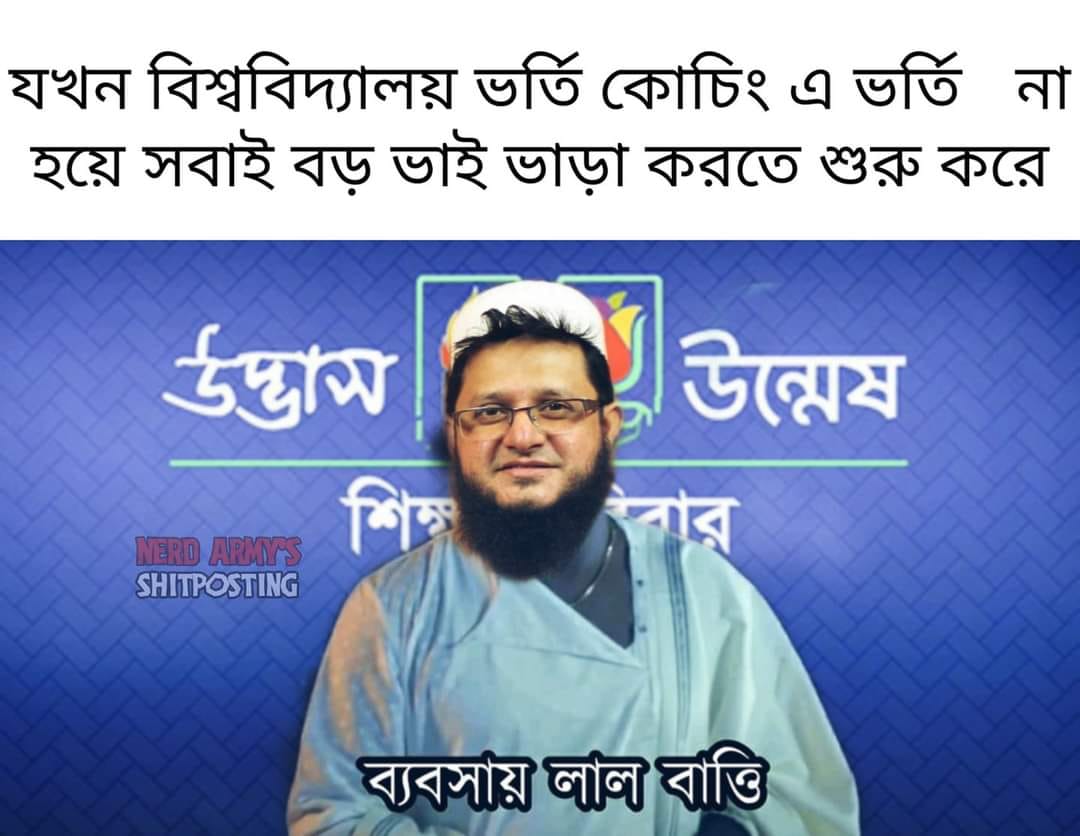
Caption: যখন বিশ্ববিদ্যালয় ভর্তি কোচিং এ ভর্তি না হয়ে সবাই বড় ভাই ভাড়া করতে শুরু করে      ব্যবসায় লাল বাত্তি
Label: hate